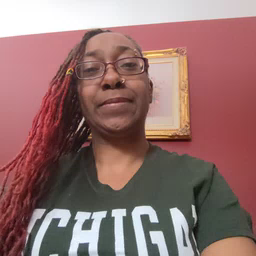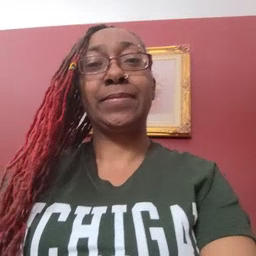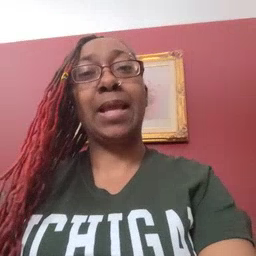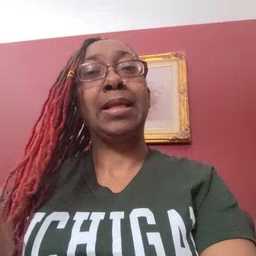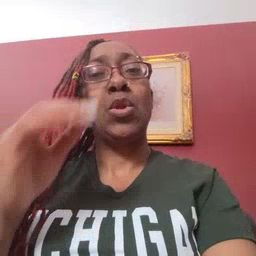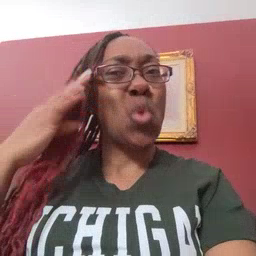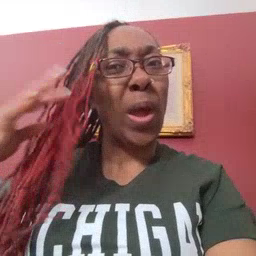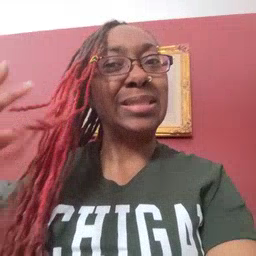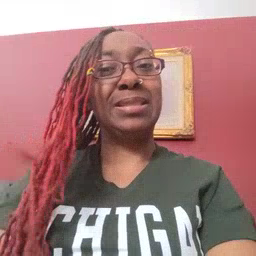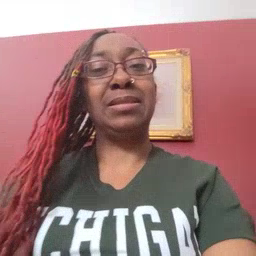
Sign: noisy